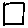
Label: square